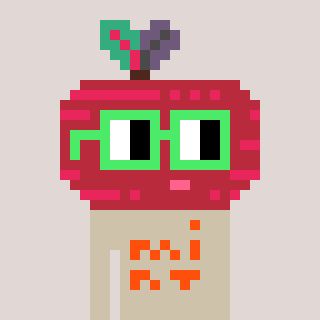
a pixel art character with square light green glasses, a beet-shaped head and a bege-colored body on a warm background